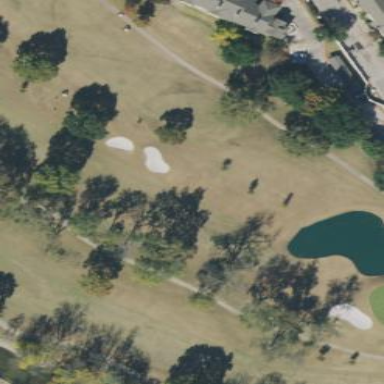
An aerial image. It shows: Golf rough area.